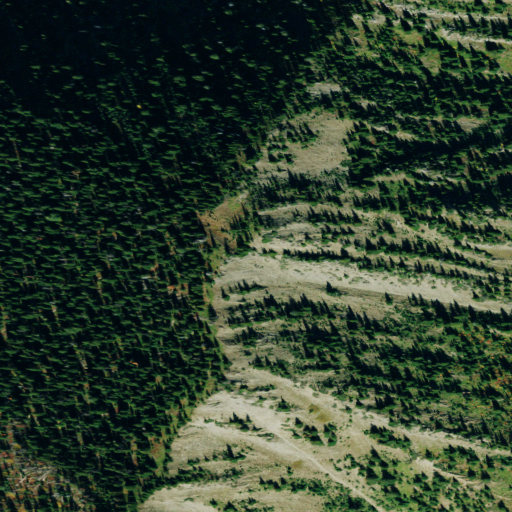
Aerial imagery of mountain in Montana named Mount Young containing evergreen forest and shrub